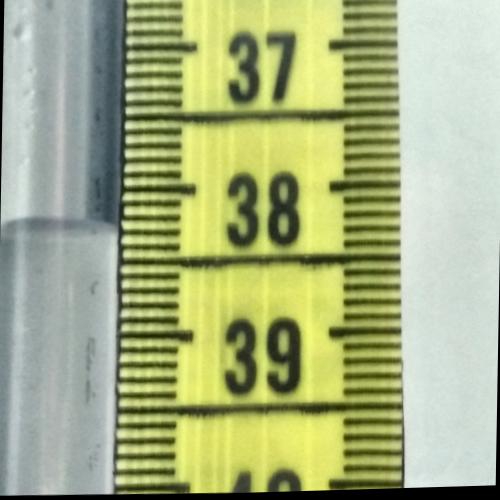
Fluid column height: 38.2 cm